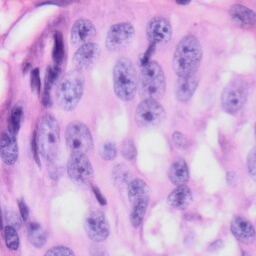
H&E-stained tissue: Skin